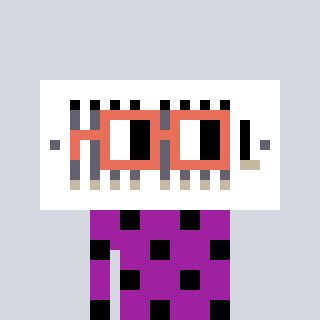
a pixel art character with square orange glasses, a vent-shaped head and a magenta-colored body on a cool background